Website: home-depot
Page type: address-validator
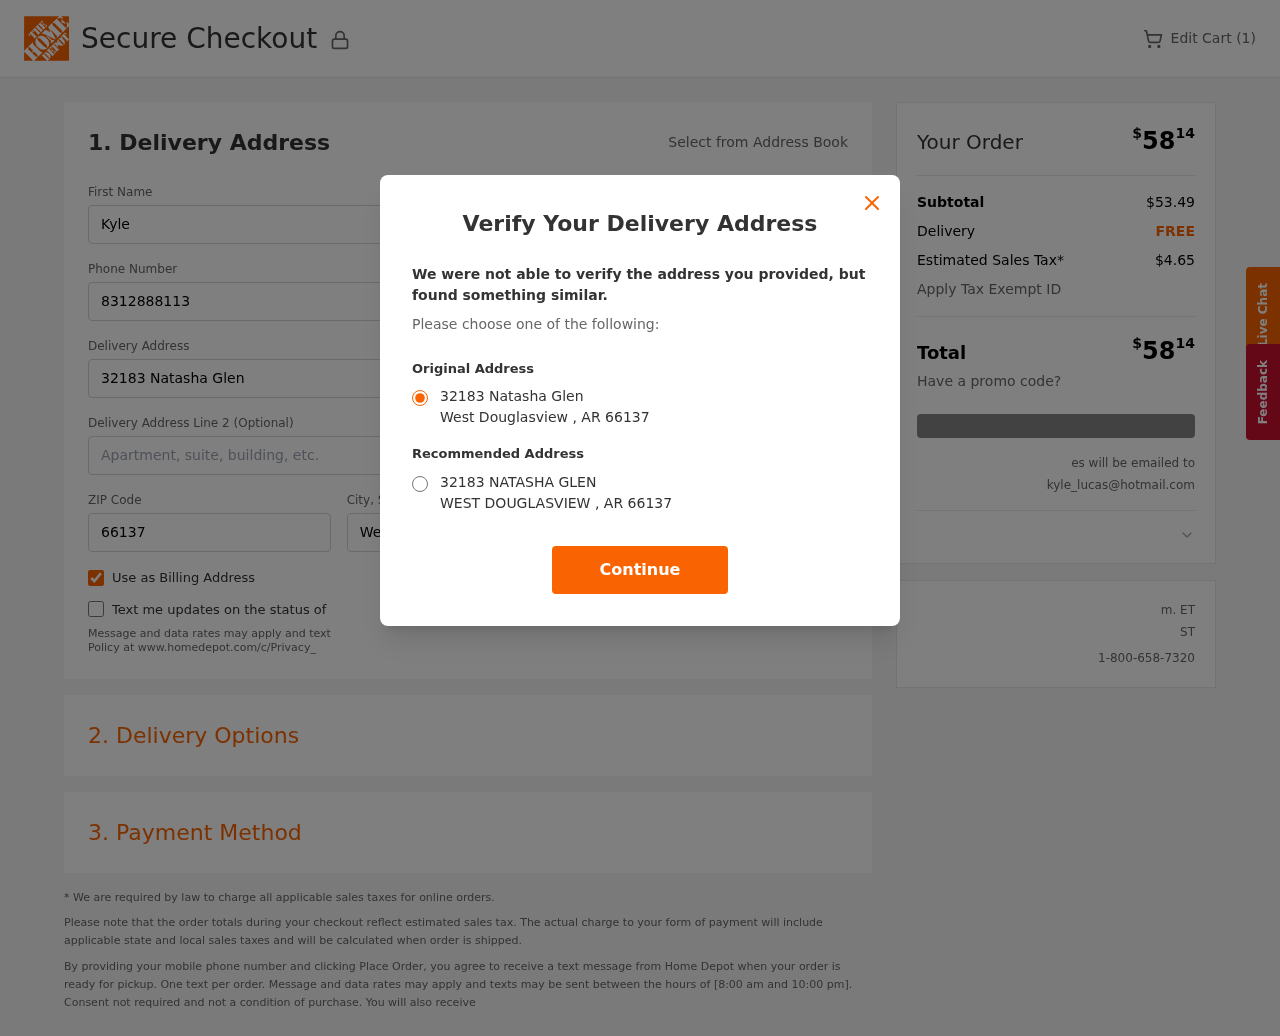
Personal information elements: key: PII_CITY
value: West Douglasview
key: PII_EMAIL
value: kyle_lucas@hotmail.com
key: PII_POSTCODE
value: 66137
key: PII_STATE_ABBR
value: AR
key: PII_STREET
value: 32183 Natasha Glen
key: PII_FIRSTNAME
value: Kyle
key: PII_LASTNAME
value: Lucas
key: PII_PHONE
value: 8312888113
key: PII_CITY_STATE
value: West Douglasview, AR
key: PII_LOCATION25_POSTCODE_EXT
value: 3218
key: PII_LOCATION25_POSTCODE_EXT_NUMERIC
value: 3218
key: PII_CITY_ALT
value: WEST DOUGLASVIEW
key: PII_POSTCODE_FULL
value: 66137
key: PII_POSTCODE_NUMERIC
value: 66137
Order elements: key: ORDER_NUM_ITEMS
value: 1
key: ORDER_TOTAL
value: $5814
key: ORDER_SUBTOTAL
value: $53.49
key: ORDER_SHIPPING_COST
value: FREE
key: ORDER_TAX
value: $4.65